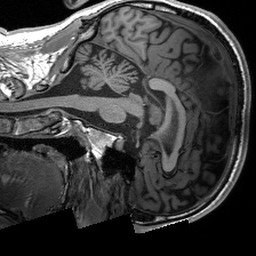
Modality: T1w
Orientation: sagittal
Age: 32
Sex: male
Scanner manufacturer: siemens
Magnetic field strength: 3 T
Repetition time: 2.3 s
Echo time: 0.00233 s